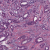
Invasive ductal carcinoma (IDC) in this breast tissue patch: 1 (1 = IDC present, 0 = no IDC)